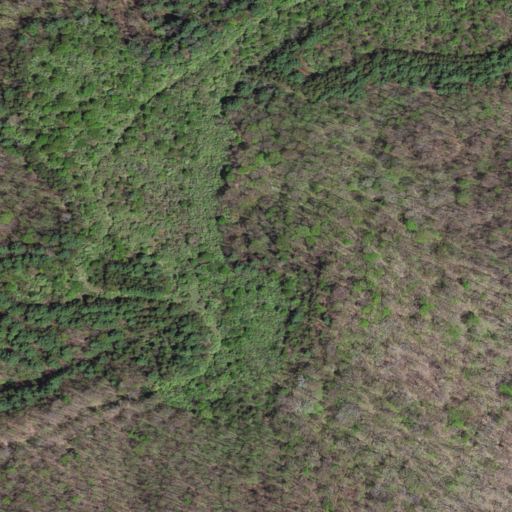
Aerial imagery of ridge(s) in Virginia named Flat Top Ridge containing deciduous forest, evergreen forest, and mixed forest